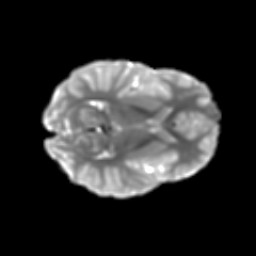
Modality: T2w
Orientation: axial
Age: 9
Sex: male
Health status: ill
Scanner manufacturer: ge
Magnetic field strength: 3 T
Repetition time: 6.752 s
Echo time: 0.079 s